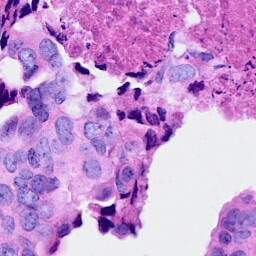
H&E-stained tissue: Breast